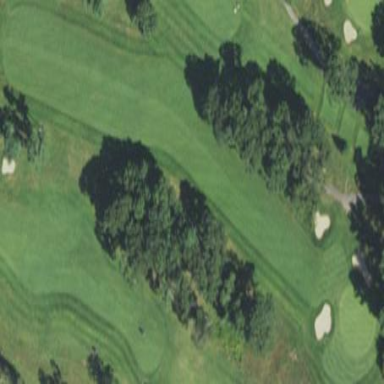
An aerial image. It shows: Scenic golf fairway.